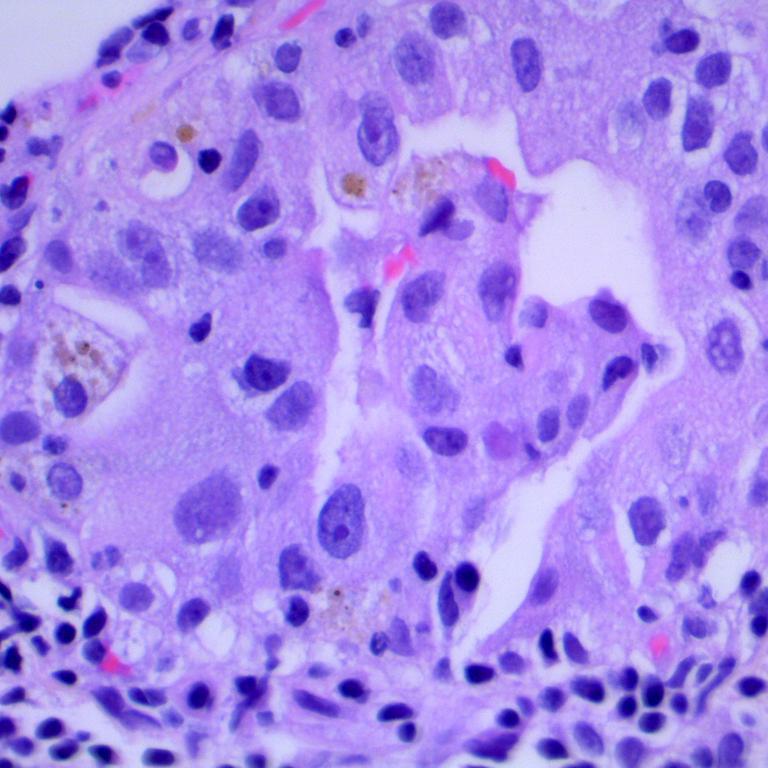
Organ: lung
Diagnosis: adenocarcinomas